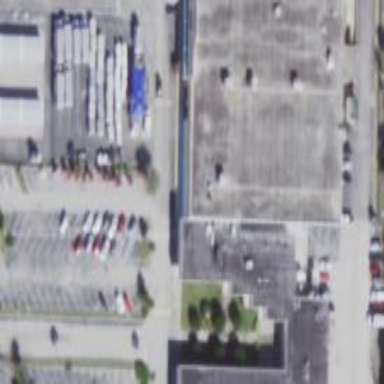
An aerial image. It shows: Retail building.